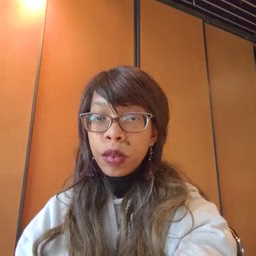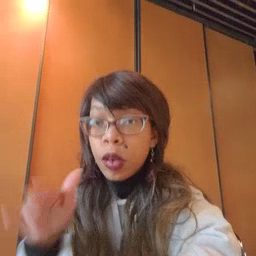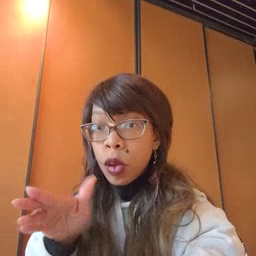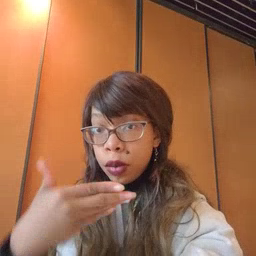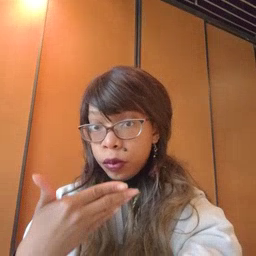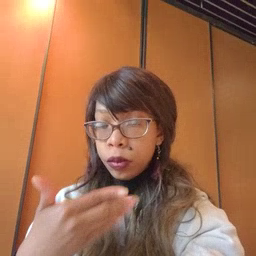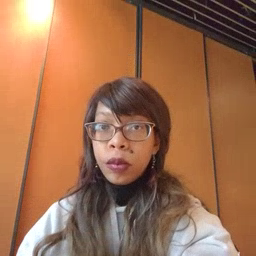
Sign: room